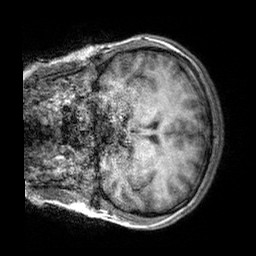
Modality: T1w
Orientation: coronal
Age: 21
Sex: female
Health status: healthy
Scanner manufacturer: siemens
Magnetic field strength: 3 T
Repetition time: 2.3 s
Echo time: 0.00303 s